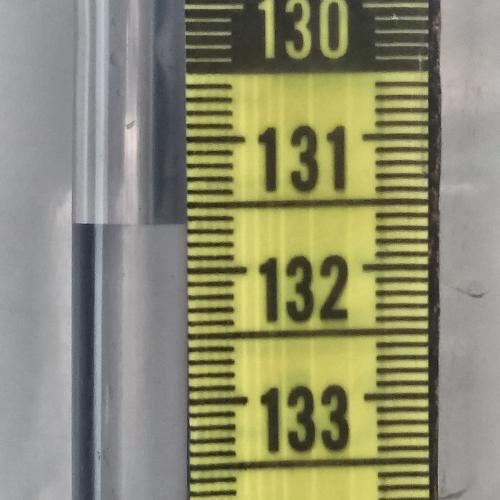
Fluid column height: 131.7 cm